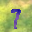
Label: 7